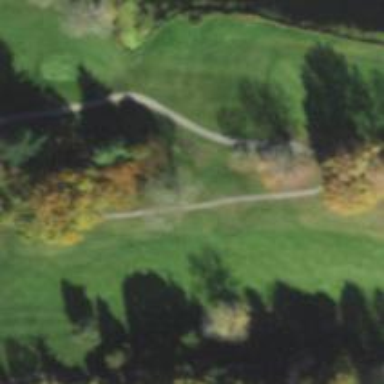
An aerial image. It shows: Service road used as golf cart path.